Field crop: maize
Growth stage: 2
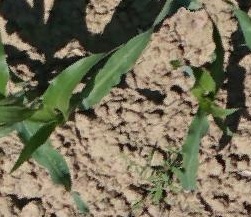
Species: maize